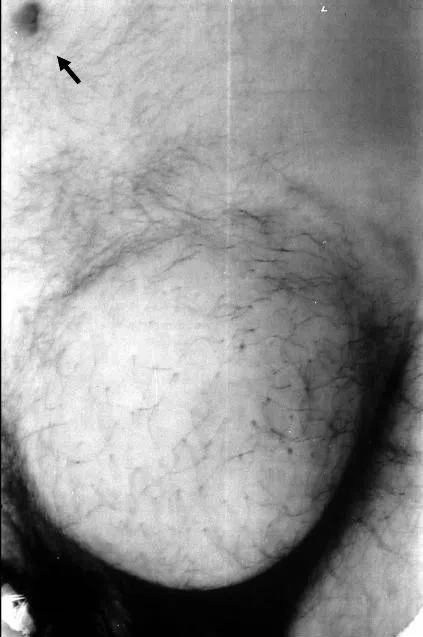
A fist-sized tumor arising in the subcutaneous adipose tissue in the inguinal region. An arrow indicates the navel.
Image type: radiology (x_ray)